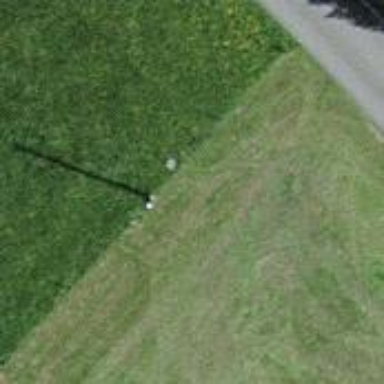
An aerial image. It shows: Power pole.